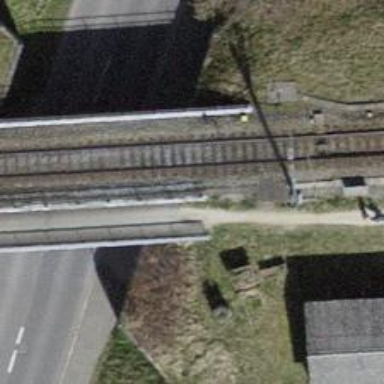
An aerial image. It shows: Bridge with single railway track electrified by contact line.